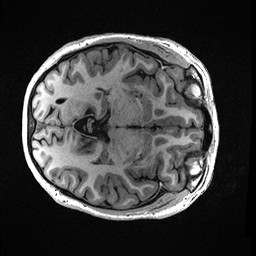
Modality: T1w
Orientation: axial
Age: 30
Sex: female
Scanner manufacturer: ge
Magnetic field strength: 3 T
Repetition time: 0.006952 s
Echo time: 0.00292 s